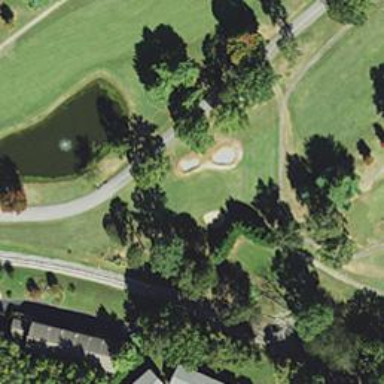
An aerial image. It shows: View of golf hole.